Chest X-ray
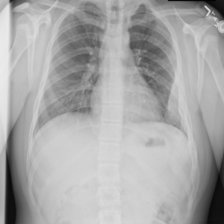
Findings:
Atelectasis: negative
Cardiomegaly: negative
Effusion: negative
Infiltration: negative
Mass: positive
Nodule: negative
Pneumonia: negative
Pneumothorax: negative
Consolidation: negative
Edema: negative
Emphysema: negative
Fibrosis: negative
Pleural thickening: negative
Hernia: negative